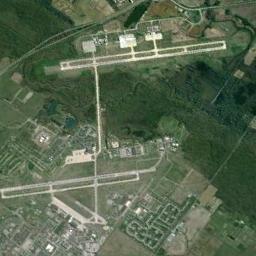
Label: airport